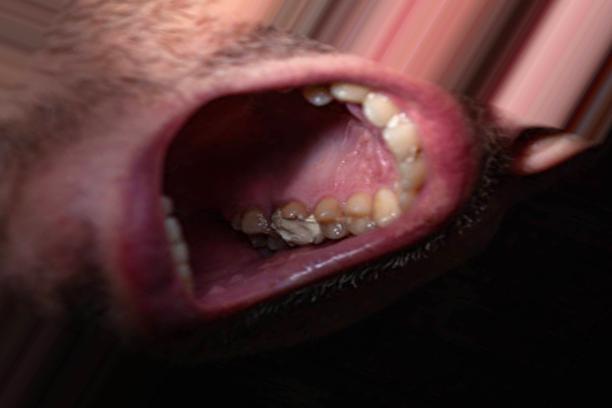
Condition: Caries